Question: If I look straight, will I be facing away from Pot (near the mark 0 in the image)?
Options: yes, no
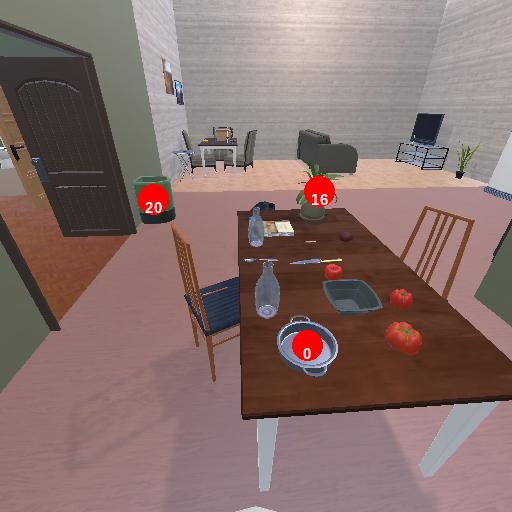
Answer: yes